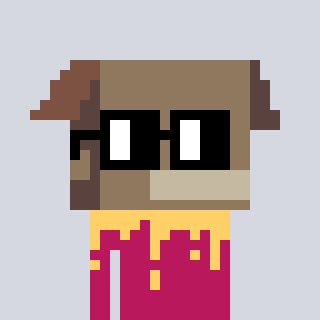
a pixel art character with square black glasses, a box-shaped head and a darkpink-colored body on a cool background